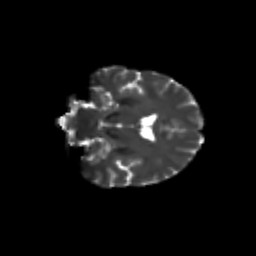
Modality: T2w
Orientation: coronal
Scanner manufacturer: siemens
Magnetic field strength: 3 T
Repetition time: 9.2 s
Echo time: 0.084 s